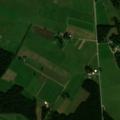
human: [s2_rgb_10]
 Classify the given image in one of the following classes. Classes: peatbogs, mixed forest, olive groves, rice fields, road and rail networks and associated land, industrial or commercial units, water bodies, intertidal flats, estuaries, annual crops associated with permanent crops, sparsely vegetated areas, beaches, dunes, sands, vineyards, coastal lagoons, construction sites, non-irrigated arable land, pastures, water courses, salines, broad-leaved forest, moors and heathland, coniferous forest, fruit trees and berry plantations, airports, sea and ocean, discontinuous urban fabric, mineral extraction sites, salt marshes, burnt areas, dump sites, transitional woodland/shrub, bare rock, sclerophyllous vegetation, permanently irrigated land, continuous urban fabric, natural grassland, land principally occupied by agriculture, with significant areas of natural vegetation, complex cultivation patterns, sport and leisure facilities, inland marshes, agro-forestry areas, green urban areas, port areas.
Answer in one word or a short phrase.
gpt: non-irrigated arable land, pastures, complex cultivation patterns, broad-leaved forest, mixed forest